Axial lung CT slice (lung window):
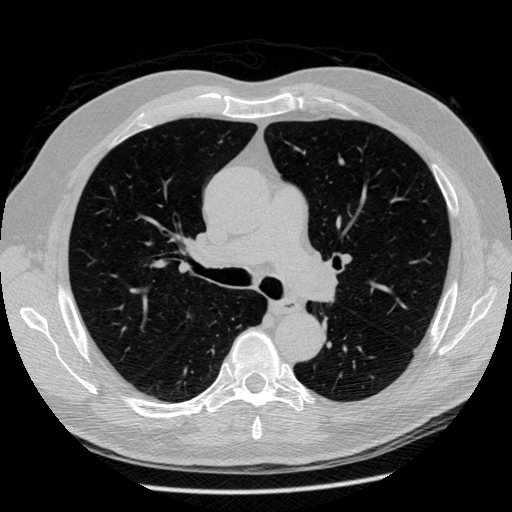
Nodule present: no